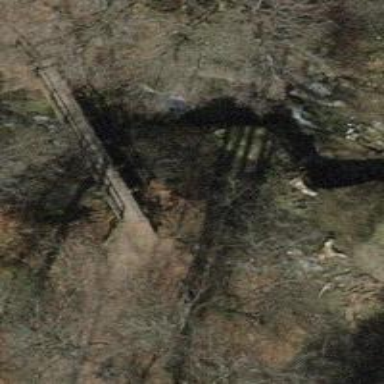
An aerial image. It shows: Path leading to bridge.